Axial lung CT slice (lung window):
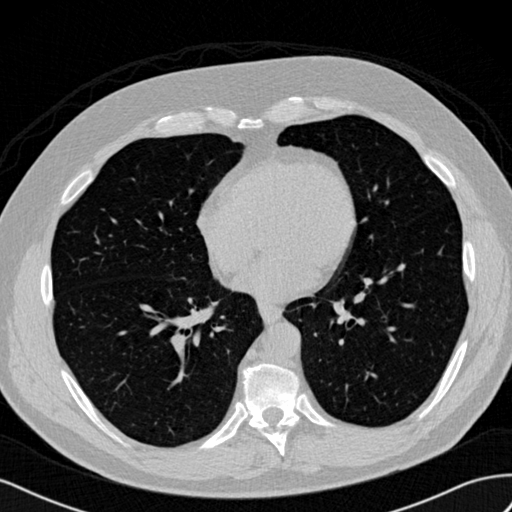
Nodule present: no